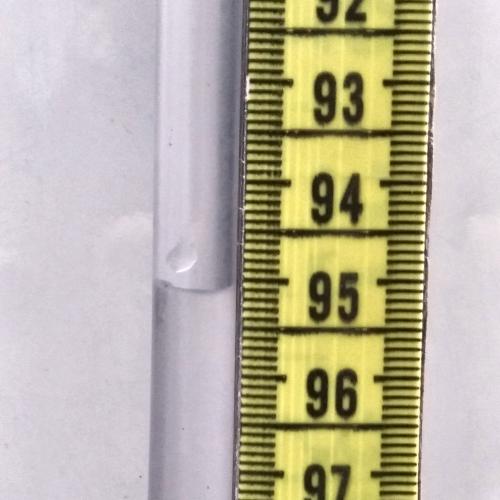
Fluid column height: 95.1 cm